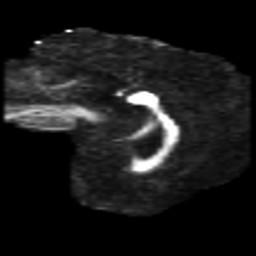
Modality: FA
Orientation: sagittal
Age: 43
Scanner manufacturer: philips
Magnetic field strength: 3 T
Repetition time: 8.6 s
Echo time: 0.127 s